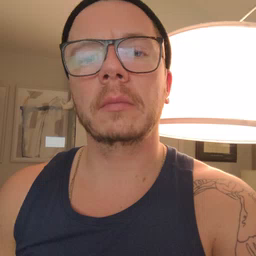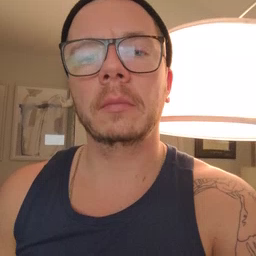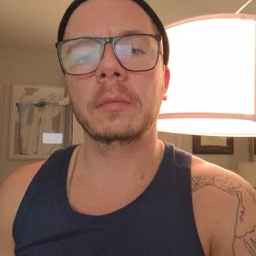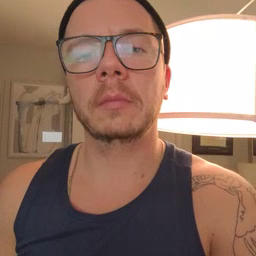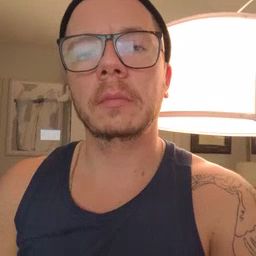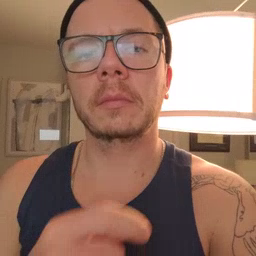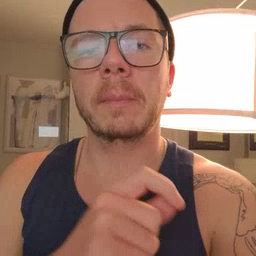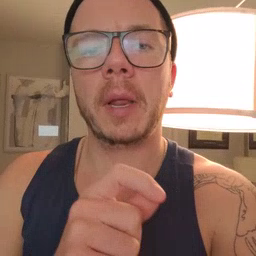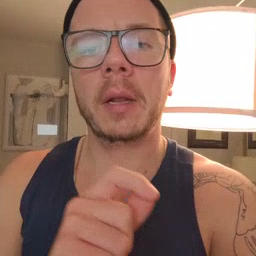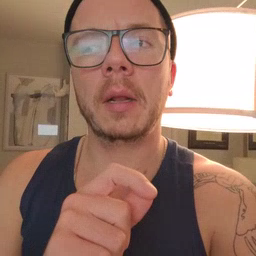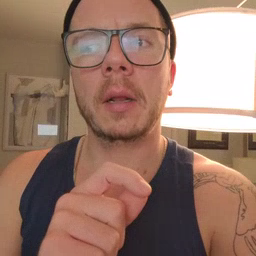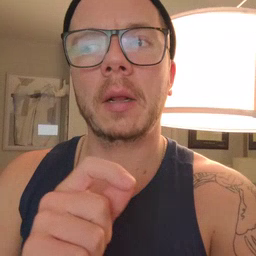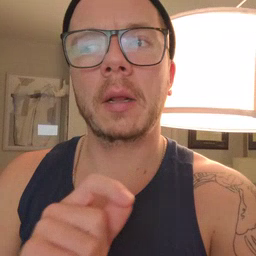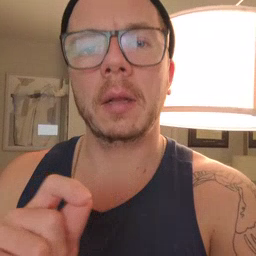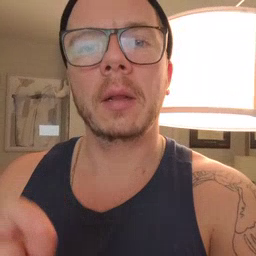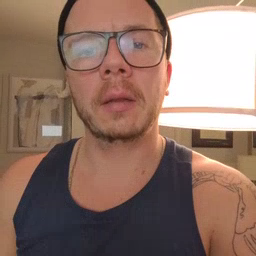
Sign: pen